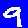
Digit: 9